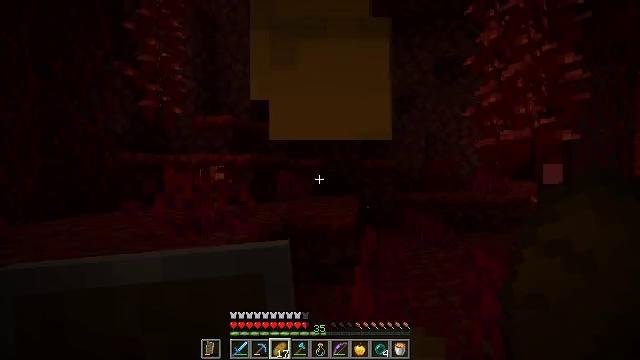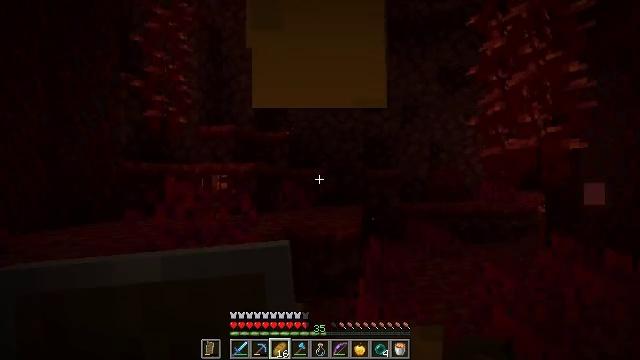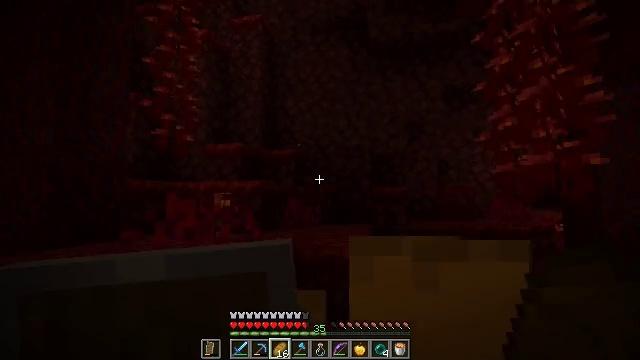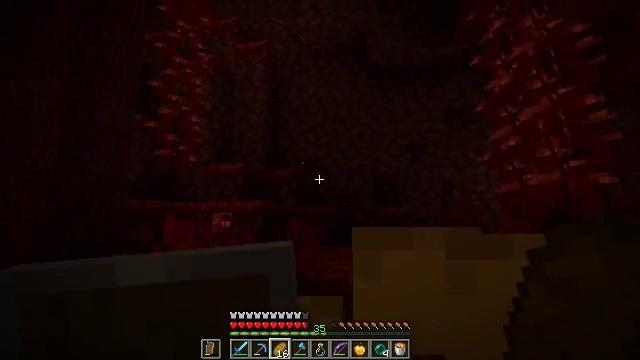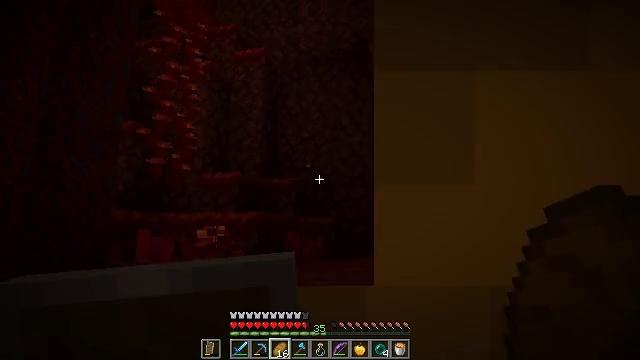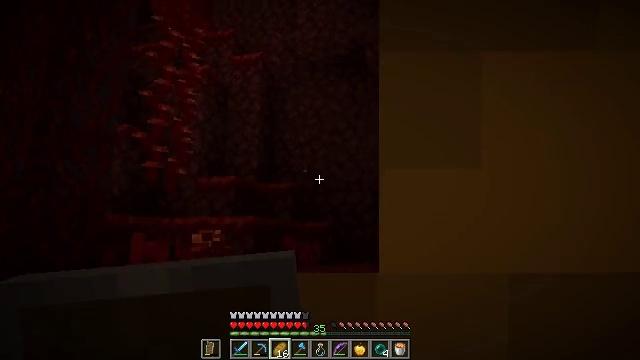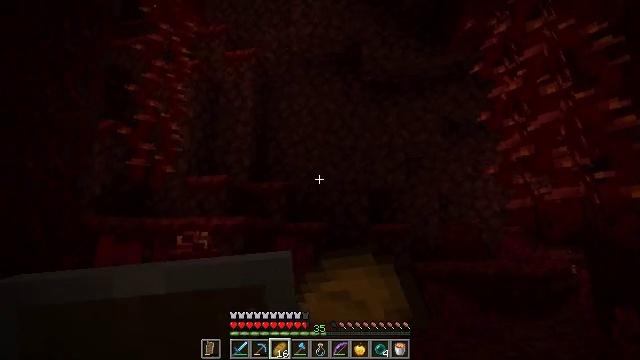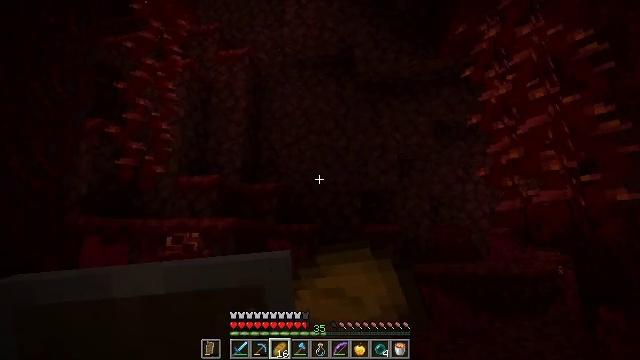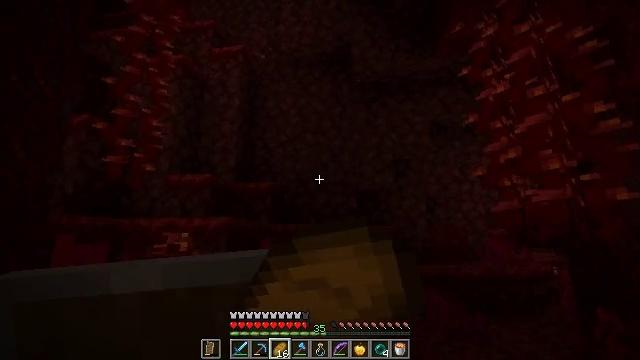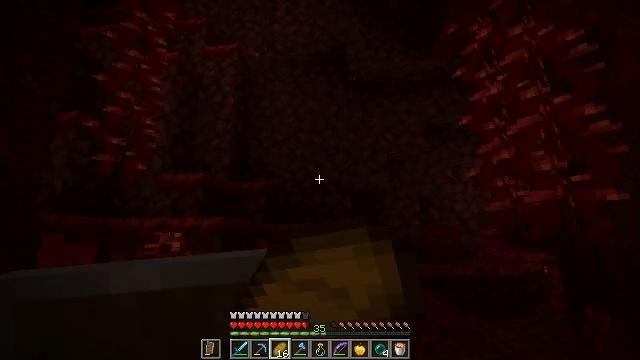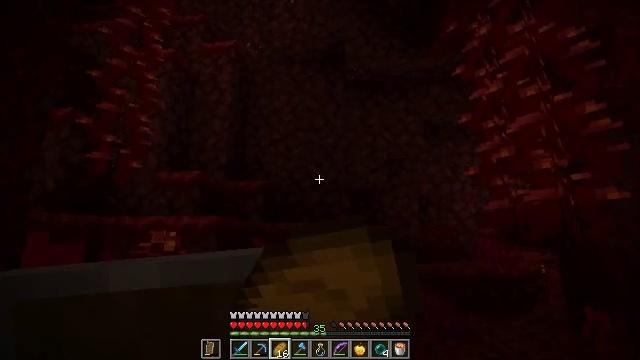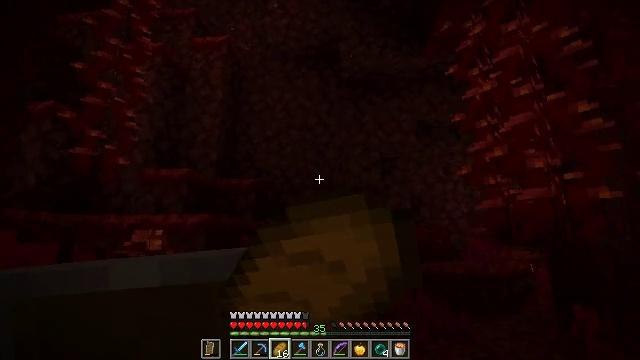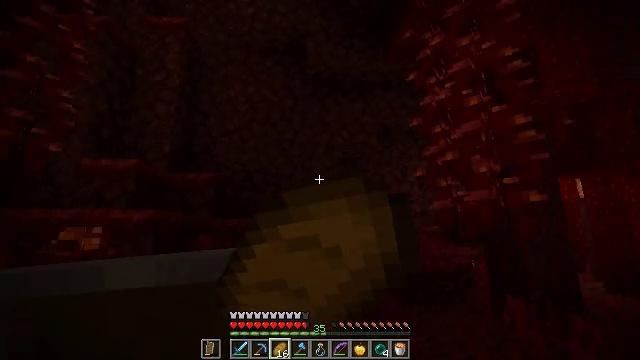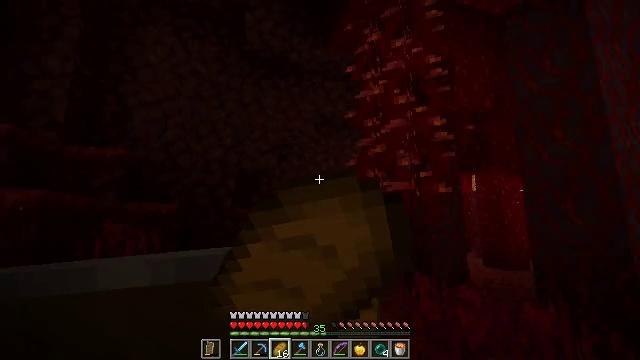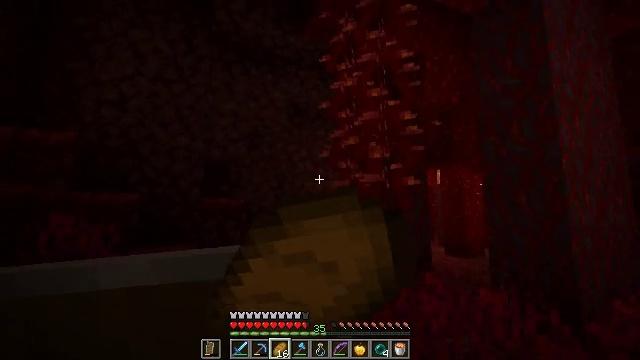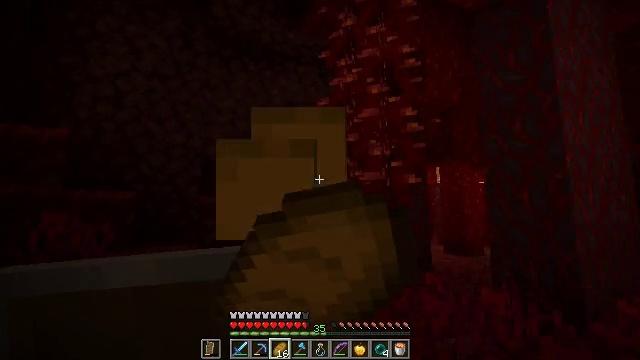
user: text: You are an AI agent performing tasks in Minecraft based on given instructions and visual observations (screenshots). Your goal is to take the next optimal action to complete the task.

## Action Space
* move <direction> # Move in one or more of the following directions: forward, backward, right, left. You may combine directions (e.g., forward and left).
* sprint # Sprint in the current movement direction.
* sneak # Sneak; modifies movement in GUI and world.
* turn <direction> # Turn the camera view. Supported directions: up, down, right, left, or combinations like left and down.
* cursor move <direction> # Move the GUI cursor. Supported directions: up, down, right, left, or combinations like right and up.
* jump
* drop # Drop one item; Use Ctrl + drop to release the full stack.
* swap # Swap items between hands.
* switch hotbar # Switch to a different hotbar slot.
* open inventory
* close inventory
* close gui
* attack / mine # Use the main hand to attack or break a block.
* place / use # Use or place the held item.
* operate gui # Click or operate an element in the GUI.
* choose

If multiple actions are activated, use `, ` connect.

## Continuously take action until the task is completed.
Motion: motion action
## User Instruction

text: Gather the crimson fungus.
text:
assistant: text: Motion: move forward, turn up, use / place
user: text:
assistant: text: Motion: move forward, turn left and up, use / place
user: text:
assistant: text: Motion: move forward, turn up, use / place
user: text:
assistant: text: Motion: move forward, turn up, use / place
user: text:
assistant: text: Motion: move forward, turn up, use / place
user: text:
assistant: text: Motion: move forward, turn right, use / place
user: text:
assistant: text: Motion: move forward, turn right, use / place
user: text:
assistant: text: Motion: move forward, turn right, use / place
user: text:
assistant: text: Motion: move forward, turn right, use / place
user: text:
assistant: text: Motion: move forward, use / place
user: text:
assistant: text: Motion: move forward, turn right, use / place
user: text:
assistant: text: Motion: move forward, turn right, use / place
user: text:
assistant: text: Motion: move forward, turn right and down, use / place
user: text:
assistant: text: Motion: move forward, turn right and down, use / place
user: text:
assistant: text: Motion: move forward, use / place
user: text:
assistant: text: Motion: move forward, turn down, use / place
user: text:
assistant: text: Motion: move forward, turn right and down, use / place
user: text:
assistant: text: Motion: move forward, turn right and down, use / place
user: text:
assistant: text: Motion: move forward, turn right and down, use / place
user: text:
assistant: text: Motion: move forward, use / place
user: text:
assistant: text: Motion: move forward, use / place
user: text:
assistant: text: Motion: move forward, turn down, use / place
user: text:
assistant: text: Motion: move forward, turn down
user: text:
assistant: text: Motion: move forward, turn right and down
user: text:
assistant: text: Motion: move forward, turn right
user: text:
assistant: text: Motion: move forward, sprint, turn right
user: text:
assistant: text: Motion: move forward, sprint, turn right
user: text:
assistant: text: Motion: move forward, sprint
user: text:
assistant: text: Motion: move forward, sprint, turn right
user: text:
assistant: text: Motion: move forward, sprint, turn right